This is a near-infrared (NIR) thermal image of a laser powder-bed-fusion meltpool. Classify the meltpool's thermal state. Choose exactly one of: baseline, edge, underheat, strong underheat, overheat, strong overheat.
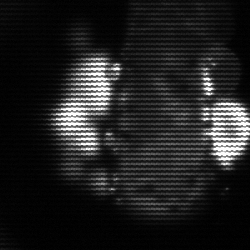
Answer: strong underheat